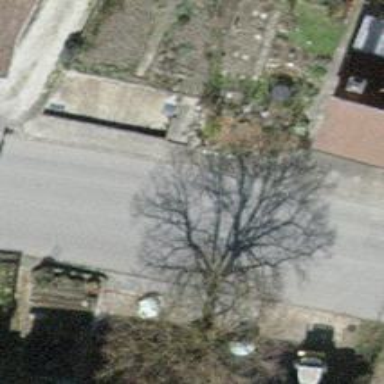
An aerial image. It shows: Post box is visible.